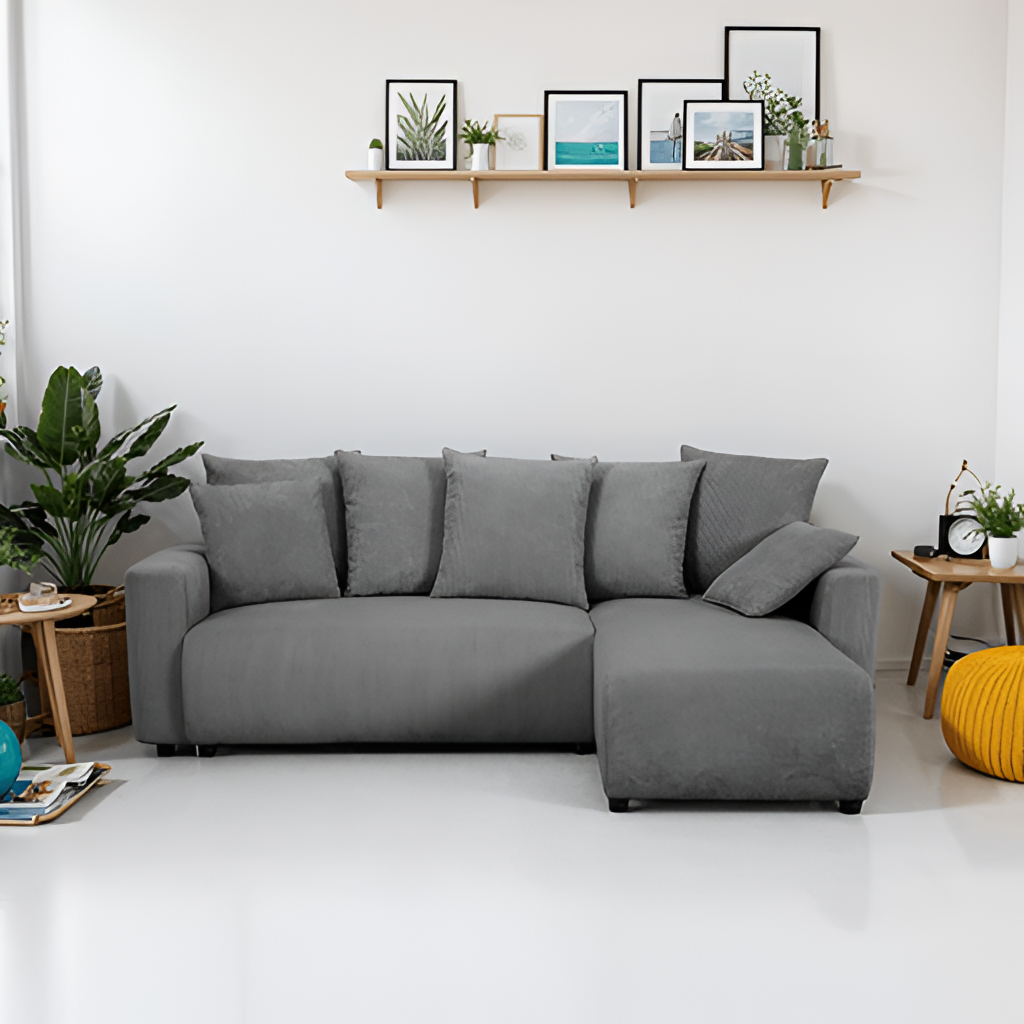
fabric sectional sofa, living room, white tile flooring, with large square pattern, white paint wallpaper, with solid pattern, contemporary